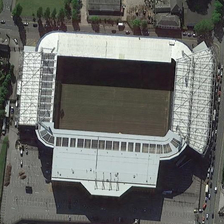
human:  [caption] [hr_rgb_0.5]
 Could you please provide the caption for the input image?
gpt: many green trees and two roads with many cars are around a white stadium .

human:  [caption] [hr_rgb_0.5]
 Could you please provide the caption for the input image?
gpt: many green trees and two roads with many cars are around a white stadium .

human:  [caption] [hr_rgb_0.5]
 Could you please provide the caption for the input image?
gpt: many green trees and two roads with many cars are around a white stadium .

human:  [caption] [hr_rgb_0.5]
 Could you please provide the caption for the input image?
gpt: many green trees and two roads with many cars are around a white stadium .

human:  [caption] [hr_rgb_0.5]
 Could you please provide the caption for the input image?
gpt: many green trees and two roads with many cars are around a white stadium .